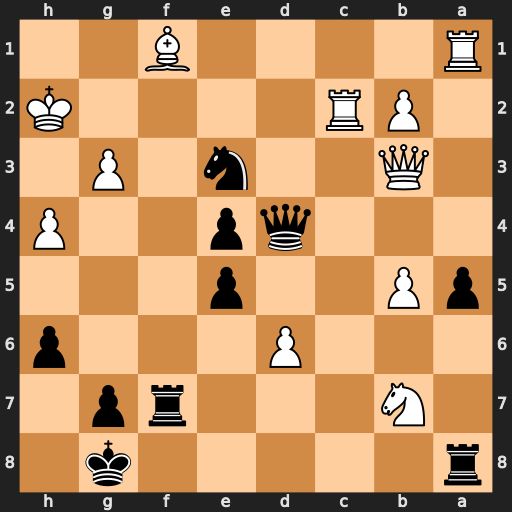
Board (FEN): r5k1/1N3rp1/3P3p/pP2p3/3qp2P/1Q2n1P1/1PR4K/R4B2
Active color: b
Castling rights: -
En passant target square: -
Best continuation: Nxc2 Qxc2 Rf2+ Qxf2 Qxf2+